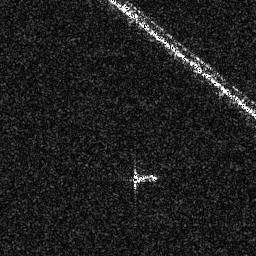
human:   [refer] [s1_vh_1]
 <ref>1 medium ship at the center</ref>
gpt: <box>[[50, 65, 61, 73, 0]]</box>